Interaction volume radius: 5 \u00c5
Interaction volume height: 10 \u00c5
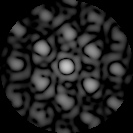
Disorder parameter: 0.4075